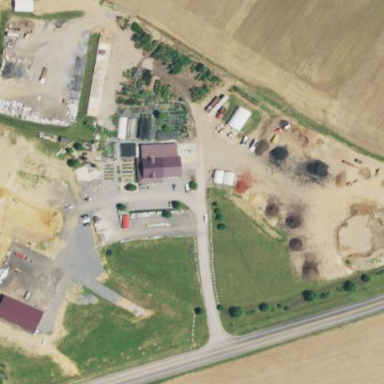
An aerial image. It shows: Building that serves as garden center.